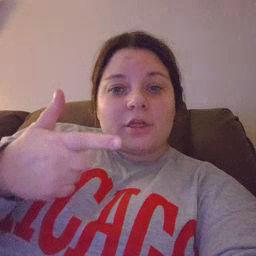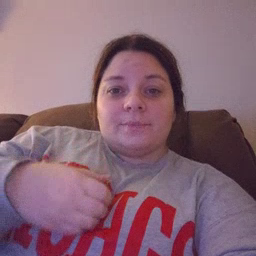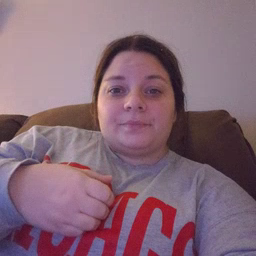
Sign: brother